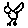
Label: bird